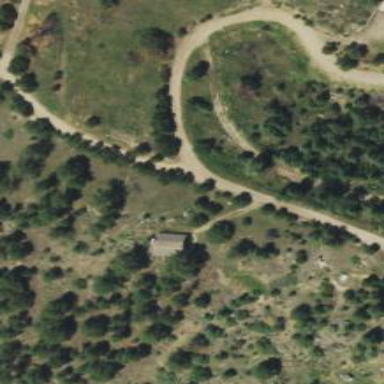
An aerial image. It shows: Driveway.